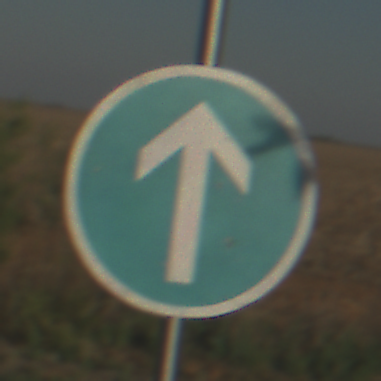
Verkehrszeichen: VorgeschriebeneFahrtrichtungGeradeaus
Umgebung: Outdoor, Nature
Tageszeit: SunriseSunset
Wetter: Clear
Licht: Natural
Jahreszeit: NotSpecified
Kontrast: HighContrast